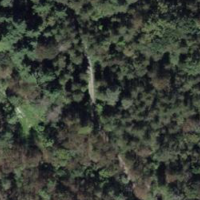
EUNIS habitat code: 44
Species observed at this site:
Acer pseudoplatanus